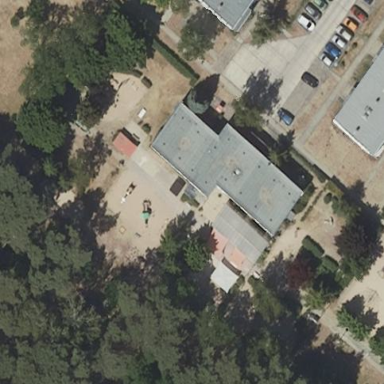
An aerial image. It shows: Kindergarten.